Question: This is my css
'''
.circle{
border-radius:50%;
border:5px solid black;
width:100px;
height:100px;
box-shadow: 0 0 5px 2px rgba(0,0,0,.35);
font-family:Century Gothic;
color:black;
text-align:center;
}
.circle:hover{
background-image:url(../images/stardust.png) ;
color:#FCB326;
border:5px solid #56a7ba;
}
'''
How can make the text center of circle ? I have try my best to center it but still fail.

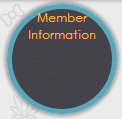
Answer: Use 'display: table-cell;' + 'vertical-align: middle;'
<URL>
'''
.circle {
border-radius:50%;
border:5px solid black;
width:100px;
height:100px;
box-shadow: 0 0 5px 2px rgba(0, 0, 0, .35);
font-family:Century Gothic;
color:black;
text-align:center;
display: table-cell;
vertical-align: middle;
}
'''